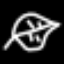
Label: leaf